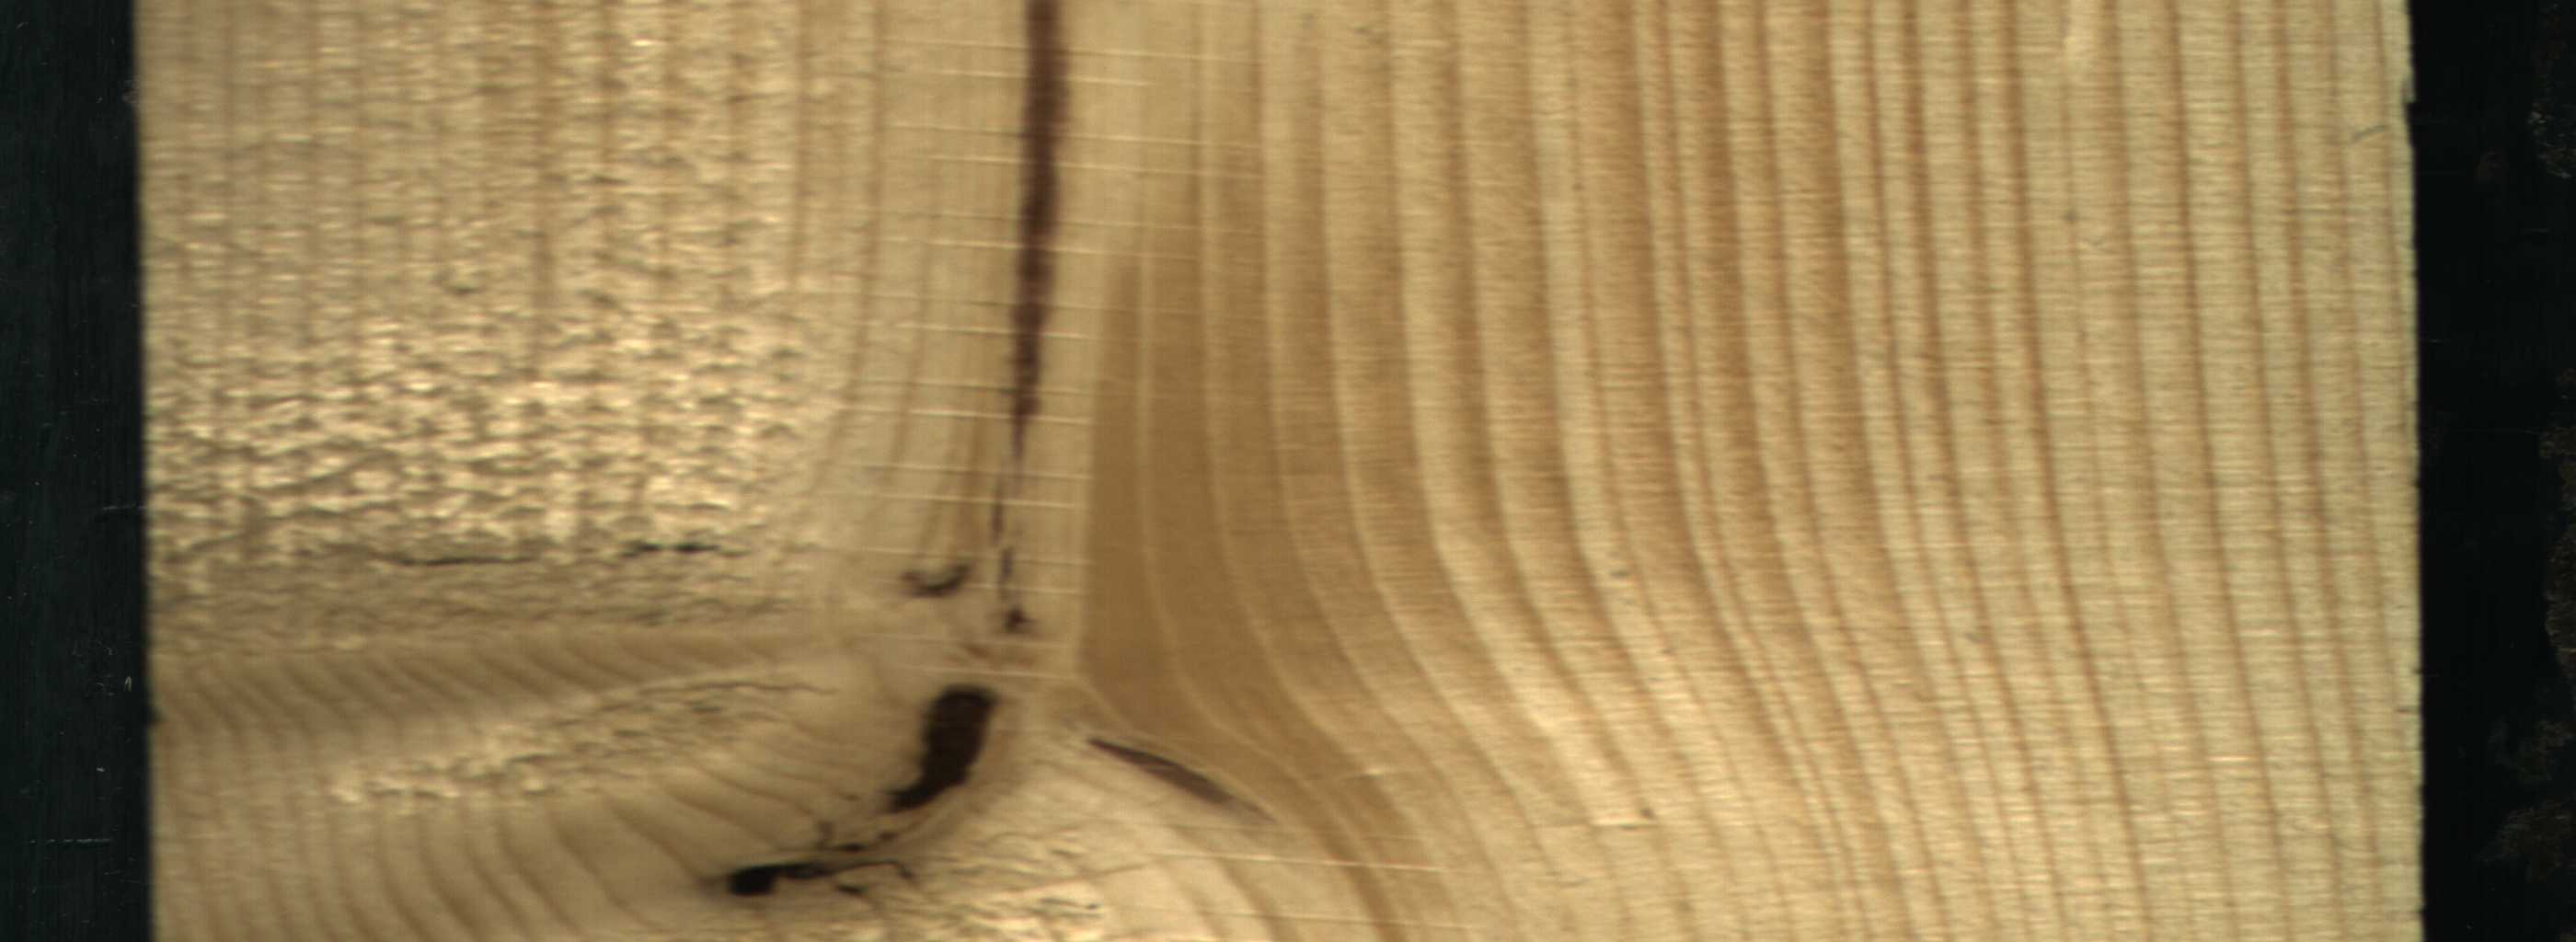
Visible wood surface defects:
Marrow
Marrow
Crack
Dead_Knot
Live_Knot
Live_Knot